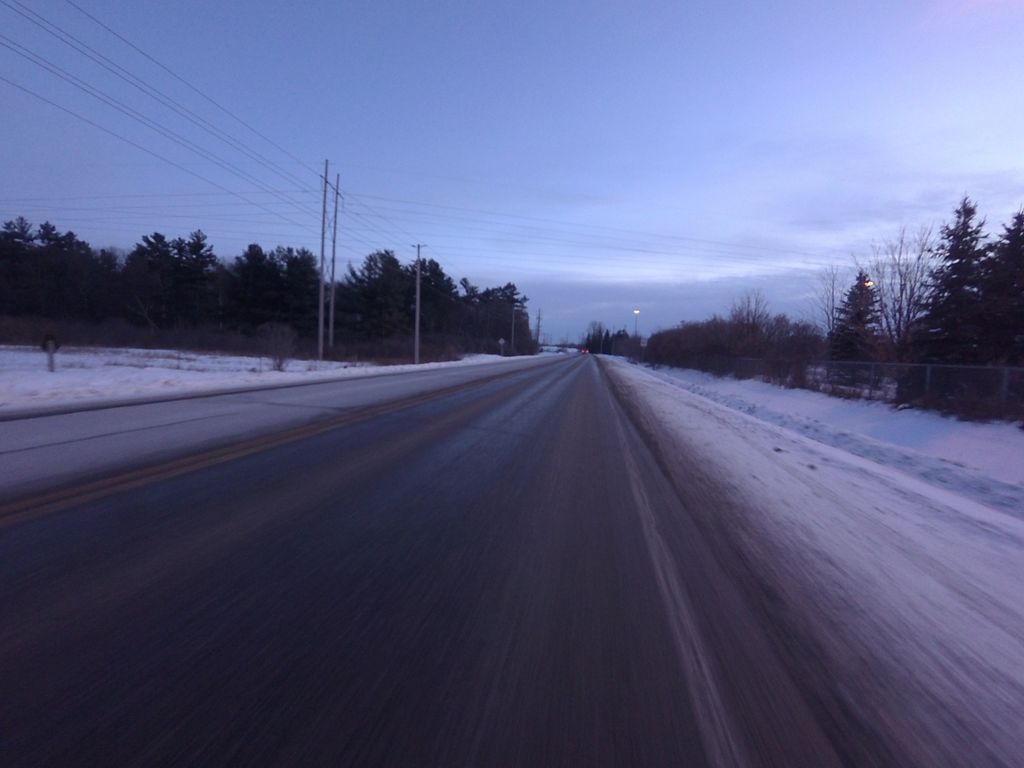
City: ottawa-gatineau